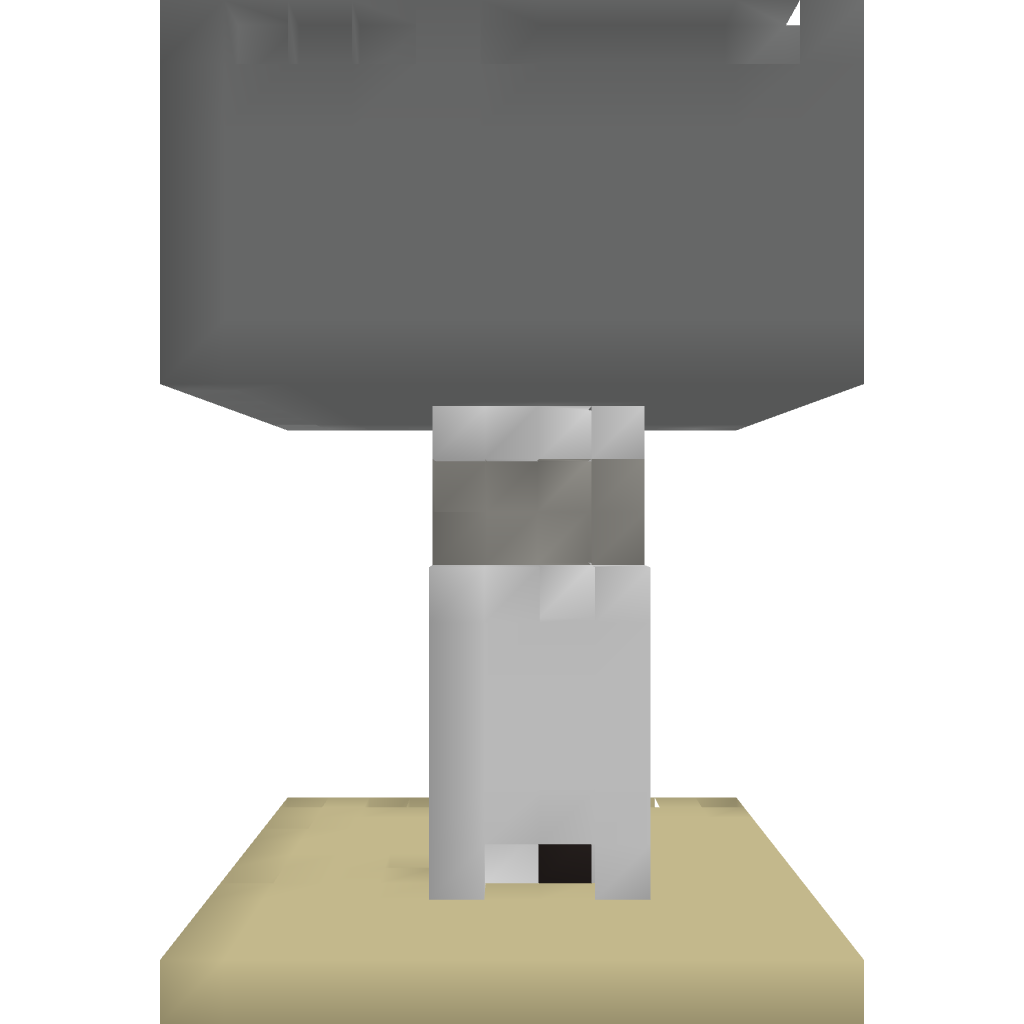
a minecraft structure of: Iron farm